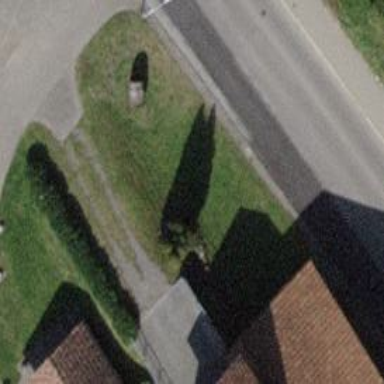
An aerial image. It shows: Shrub in its natural environment.